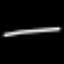
Label: line